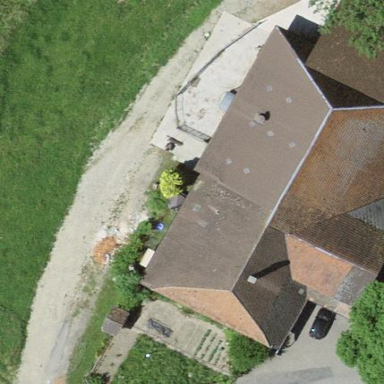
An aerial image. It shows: Farm building.